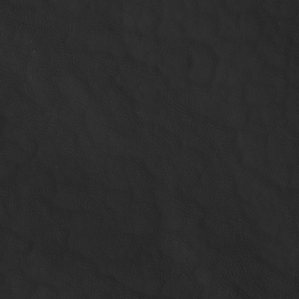
Label: non_frost